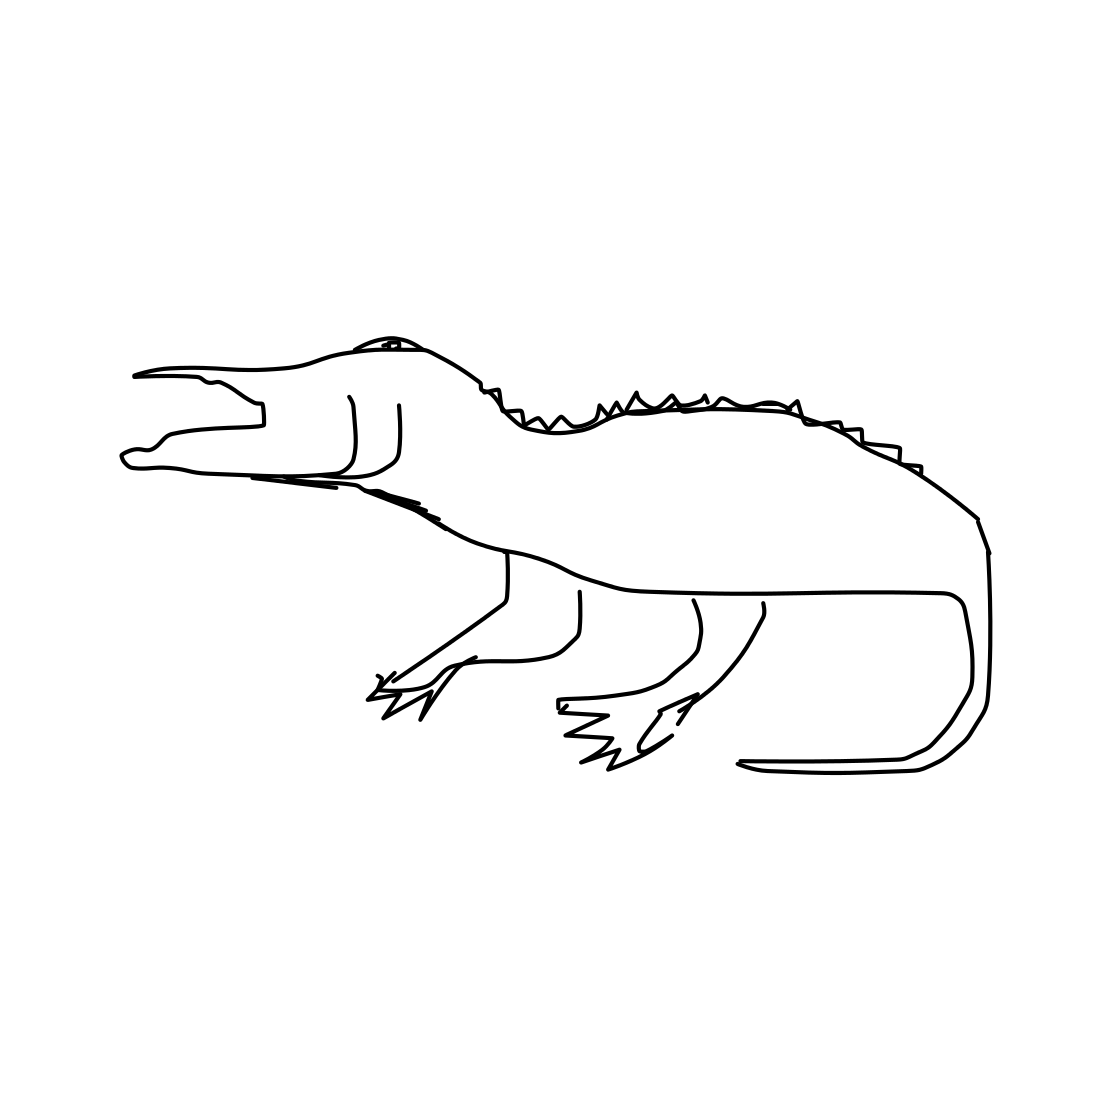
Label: crocodile